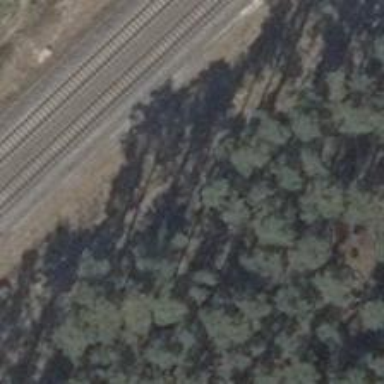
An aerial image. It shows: Track with grade 3 type.